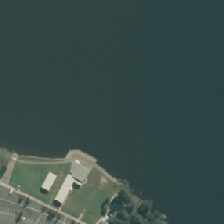
Land cover: lake_pond